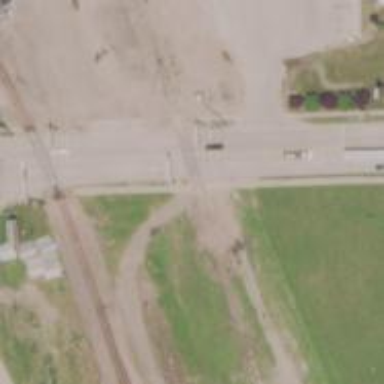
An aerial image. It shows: Railway yard used for servicing trains.